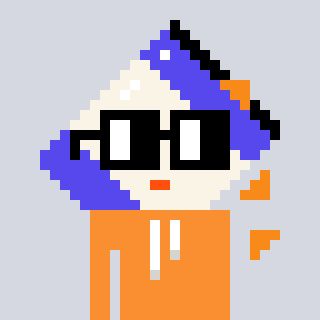
a pixel art character with square black glasses, a chips-shaped head and a orange-colored body on a cool background